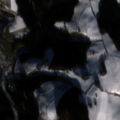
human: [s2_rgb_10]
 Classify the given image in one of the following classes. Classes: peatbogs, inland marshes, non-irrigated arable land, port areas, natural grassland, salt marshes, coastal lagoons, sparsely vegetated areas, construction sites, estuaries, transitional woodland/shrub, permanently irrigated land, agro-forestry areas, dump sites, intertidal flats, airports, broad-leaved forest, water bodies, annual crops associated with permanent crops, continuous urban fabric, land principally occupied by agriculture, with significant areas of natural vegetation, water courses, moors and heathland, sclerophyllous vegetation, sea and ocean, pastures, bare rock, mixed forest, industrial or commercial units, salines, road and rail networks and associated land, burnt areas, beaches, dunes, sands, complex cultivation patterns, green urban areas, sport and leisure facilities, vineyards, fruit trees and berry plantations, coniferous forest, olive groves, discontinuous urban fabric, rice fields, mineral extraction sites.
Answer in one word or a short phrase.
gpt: non-irrigated arable land, pastures, complex cultivation patterns, mixed forest